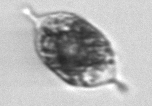
Label: Hemiaulus